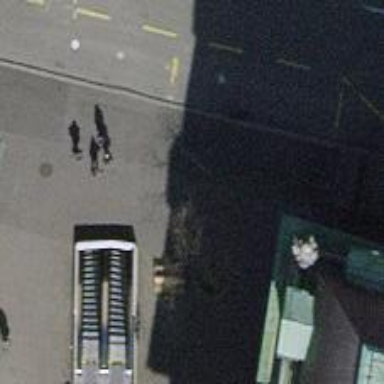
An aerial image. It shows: Asphalt sidewalk.